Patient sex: M
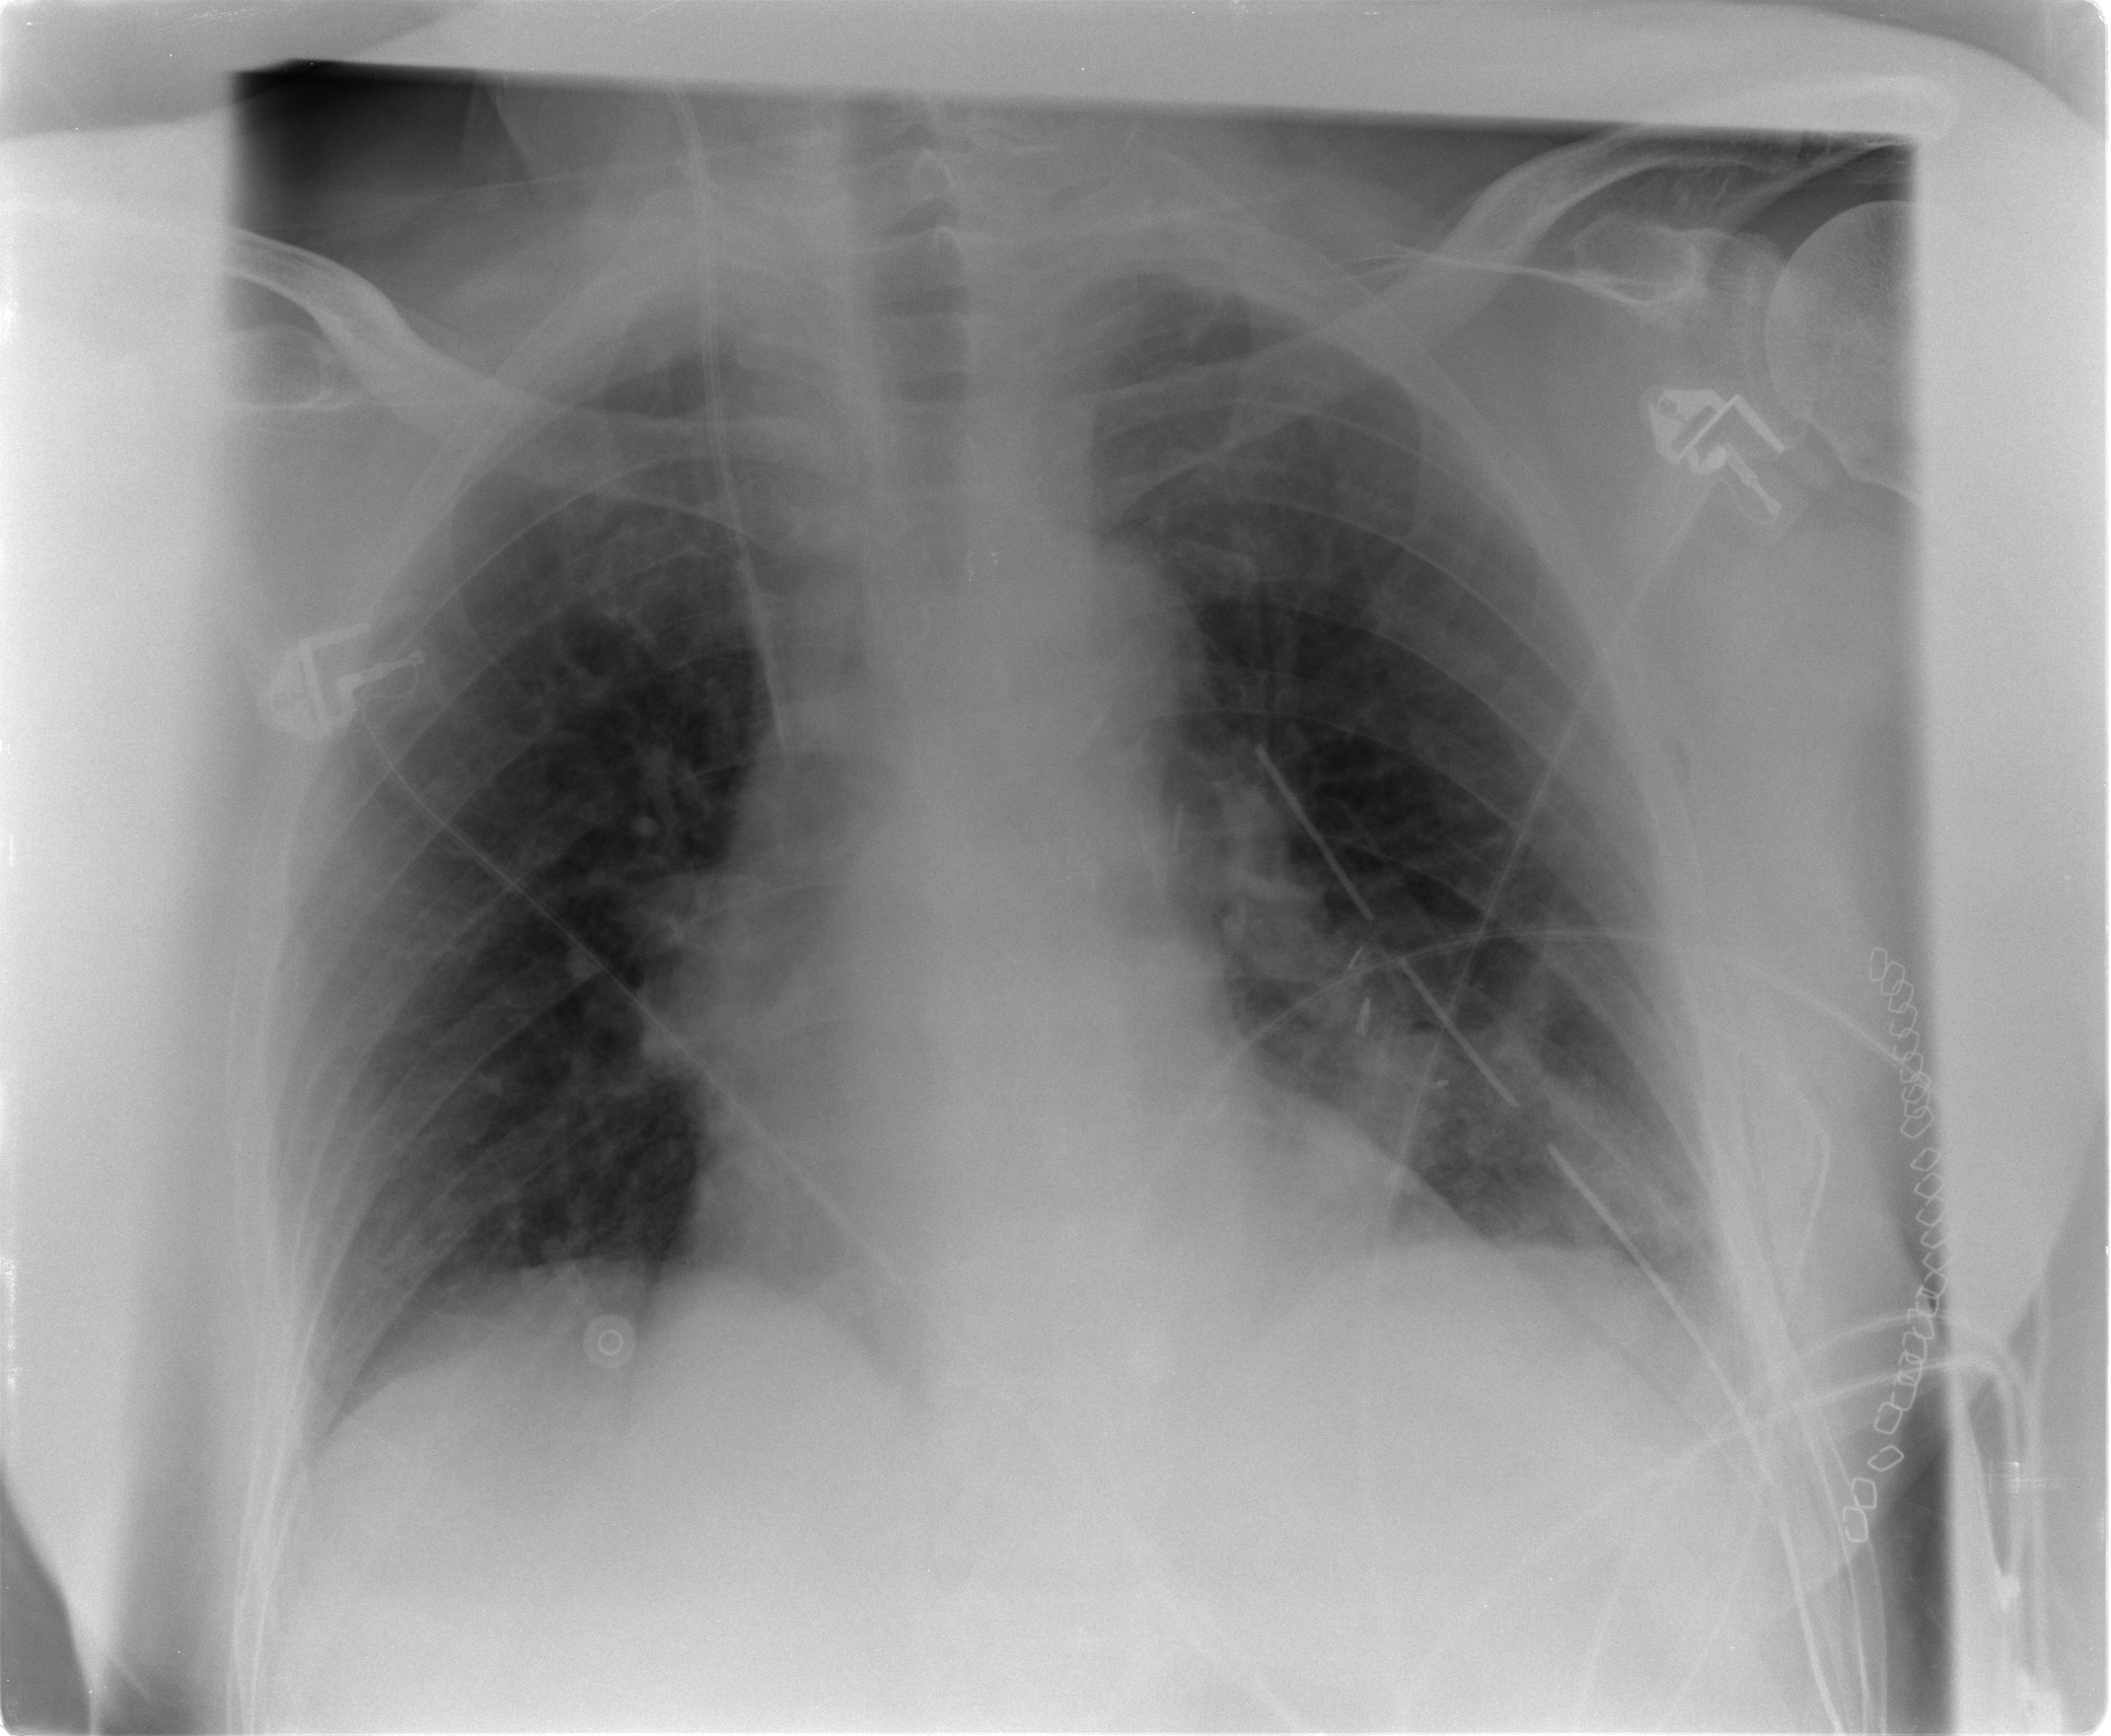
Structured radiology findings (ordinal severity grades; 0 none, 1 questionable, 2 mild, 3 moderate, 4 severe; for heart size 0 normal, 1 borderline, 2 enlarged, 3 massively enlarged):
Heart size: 2
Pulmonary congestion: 0
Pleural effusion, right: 0
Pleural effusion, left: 1
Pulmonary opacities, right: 0
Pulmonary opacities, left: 0
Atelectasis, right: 0
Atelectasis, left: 2